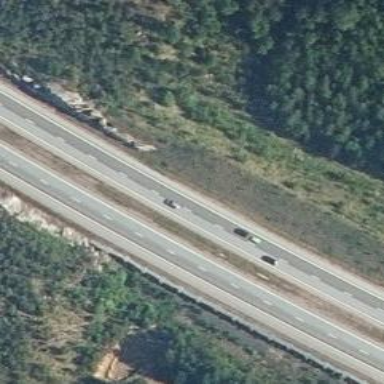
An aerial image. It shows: Asphalt motorway.